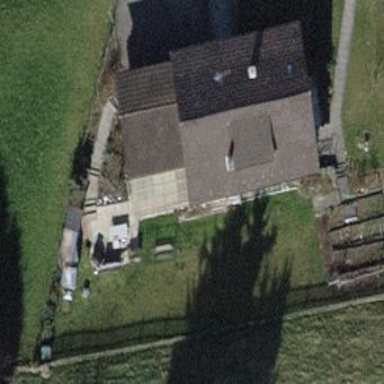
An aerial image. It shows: Simple house.